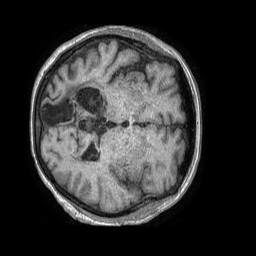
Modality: T1w
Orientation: axial
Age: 62
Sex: female
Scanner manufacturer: philips
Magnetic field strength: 1.5 T
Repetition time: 0.007996 s
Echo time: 0.003676 s